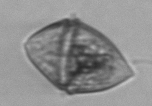
Label: Gyrodinium